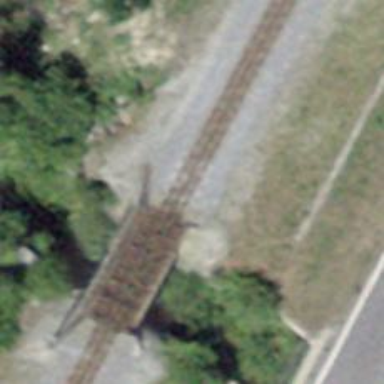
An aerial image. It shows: Narrow-gauge railway bridge with electrified contact lines and one track.